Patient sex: M
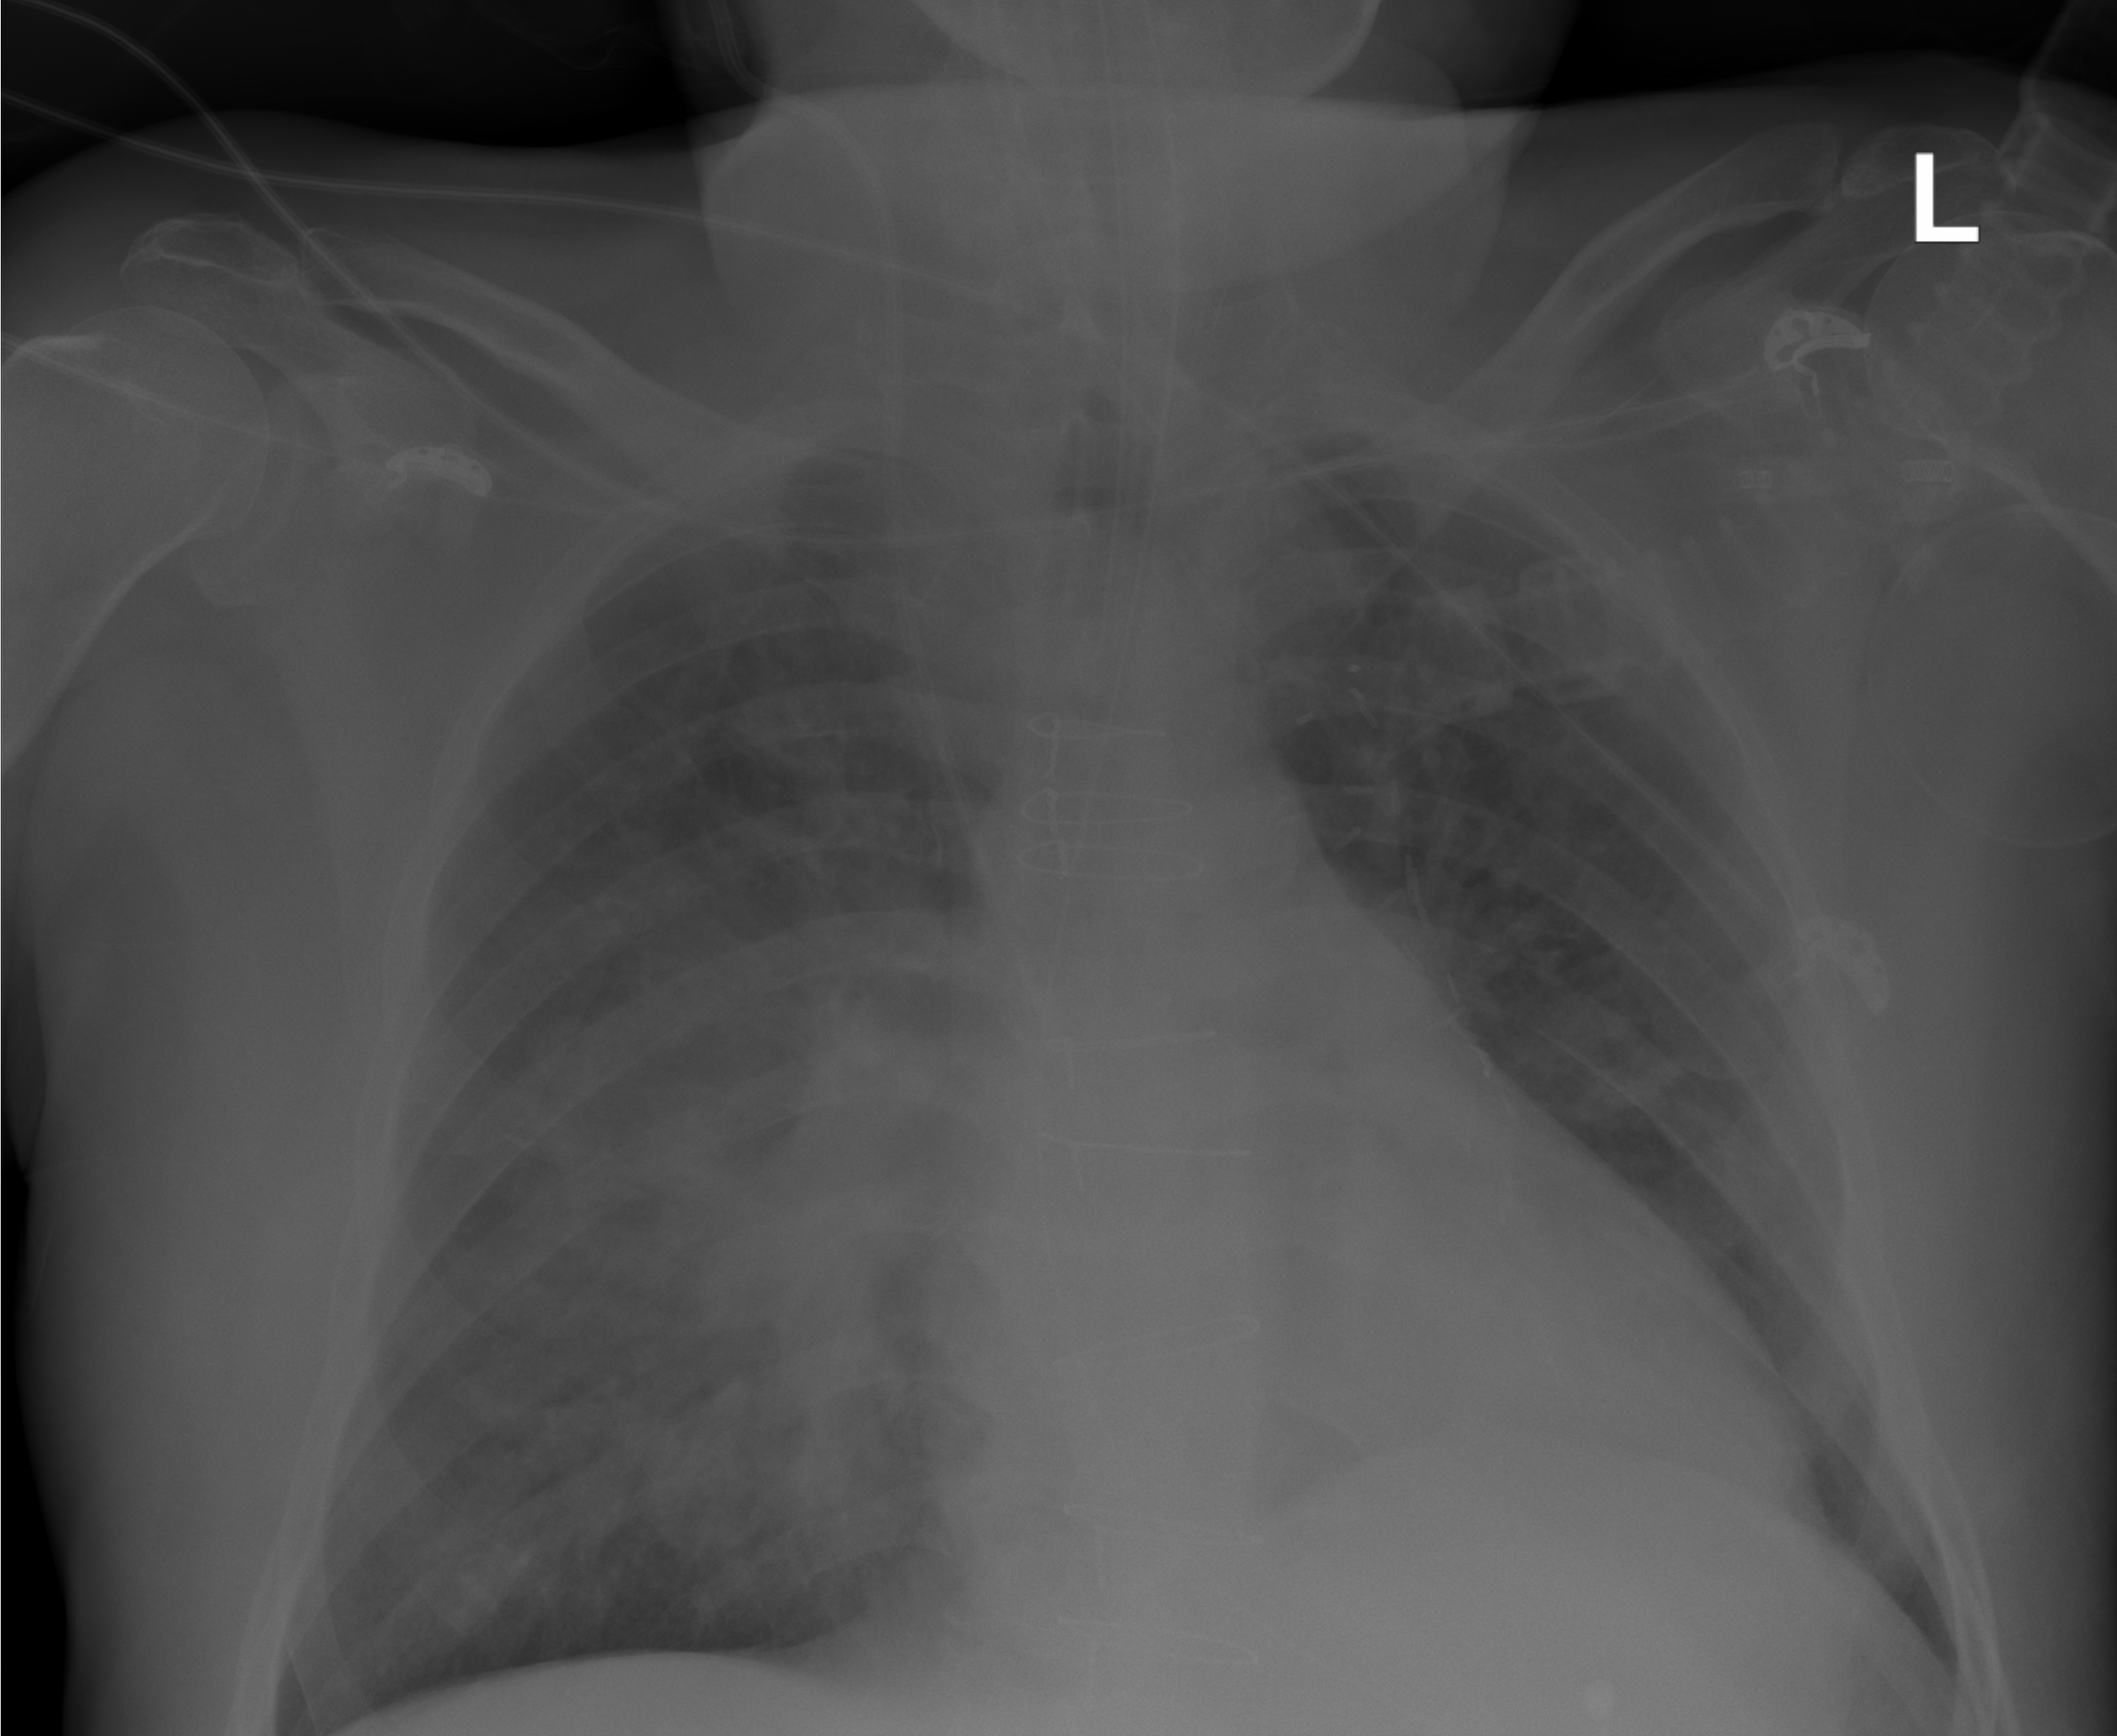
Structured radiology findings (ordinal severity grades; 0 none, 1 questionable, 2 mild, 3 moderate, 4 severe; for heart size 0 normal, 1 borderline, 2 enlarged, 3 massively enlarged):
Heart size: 2
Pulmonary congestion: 2
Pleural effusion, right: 0
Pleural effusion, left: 0
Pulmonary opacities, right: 3
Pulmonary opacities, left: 2
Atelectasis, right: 0
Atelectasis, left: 0